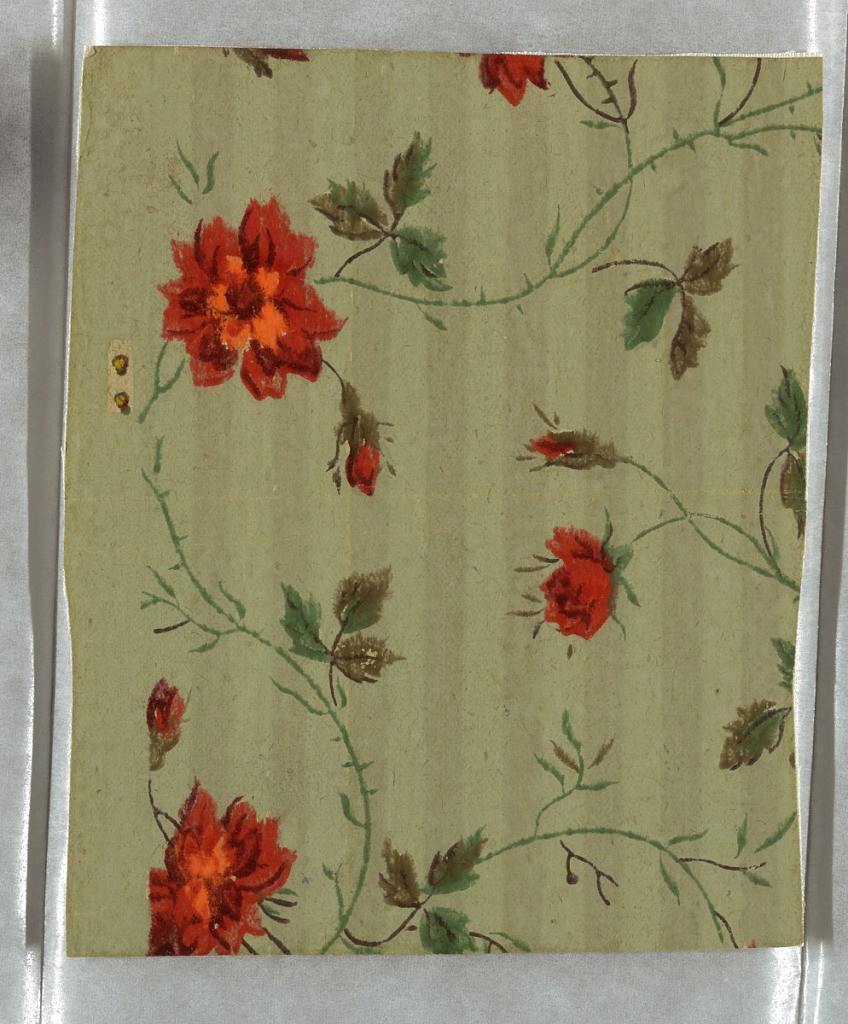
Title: Sidewall - fragment
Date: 1890–1900
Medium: Machine-printed
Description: Small roses in bright shaded reds with green and brown leaves in apparentlya continuous all-over scroll effect. Stems of roses are merely green lines.Background is a two-toned narrow vertical stripe. Printed in bright red, green, and brown on two-toned sage green field.